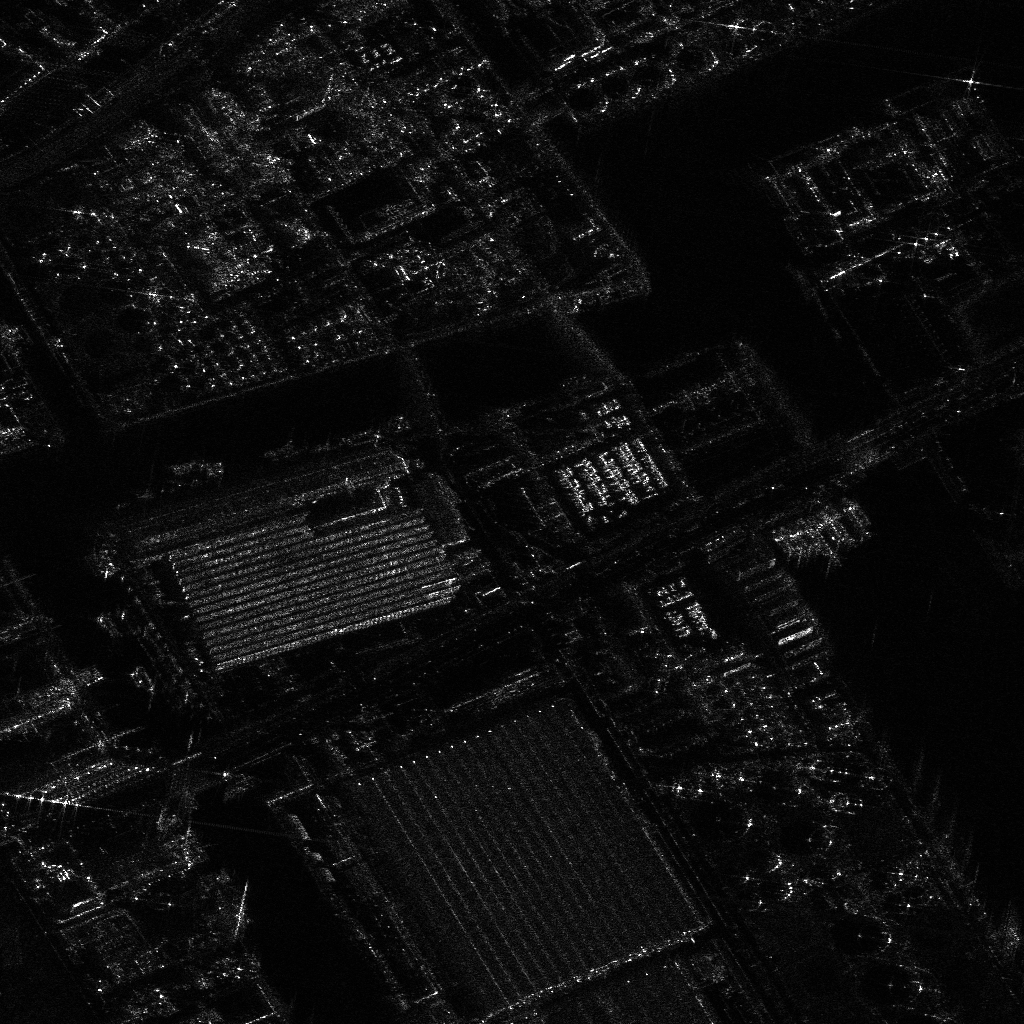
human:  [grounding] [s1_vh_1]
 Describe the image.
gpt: In the satellite image, there is  <ref>7 small container </ref> <box>[[82, 49, 85, 50, 56], [81, 50, 85, 51, 56], [79, 50, 84, 51, 56], [79, 51, 83, 51, 56], [76, 52, 80, 52, 57], [75, 52, 79, 52, 57], [74, 52, 78, 53, 57]]</box> located at right,  <ref>2 medium container </ref> <box>[[77, 52, 82, 53, 55], [76, 52, 81, 52, 56]]</box> located at right.